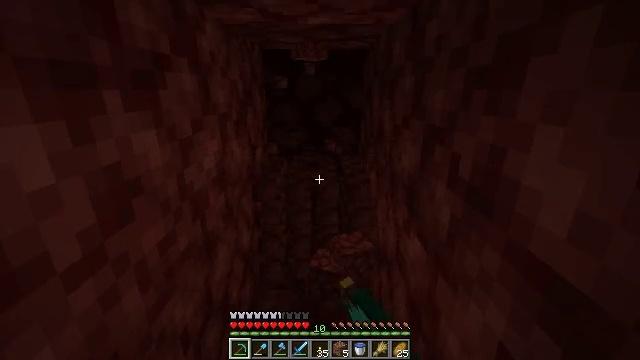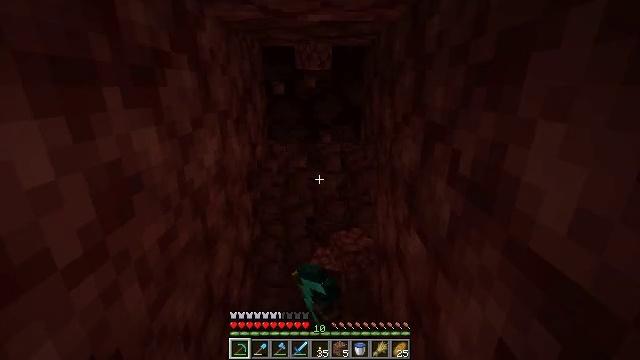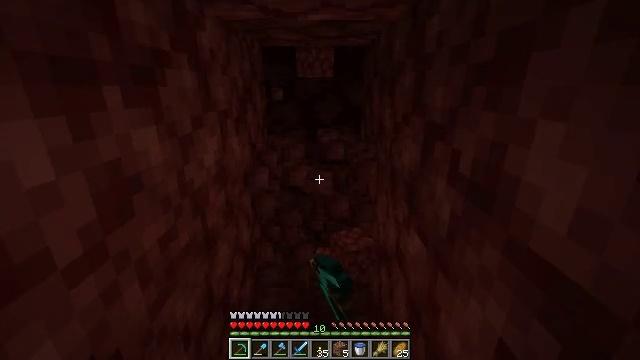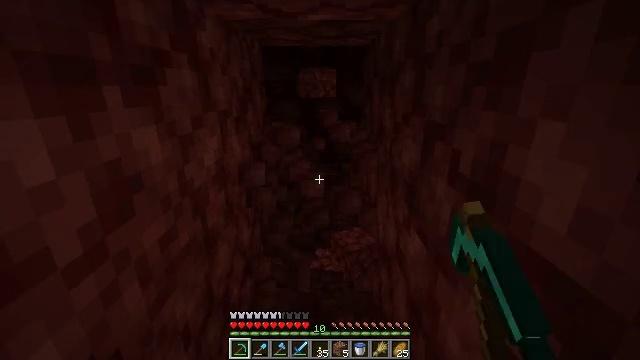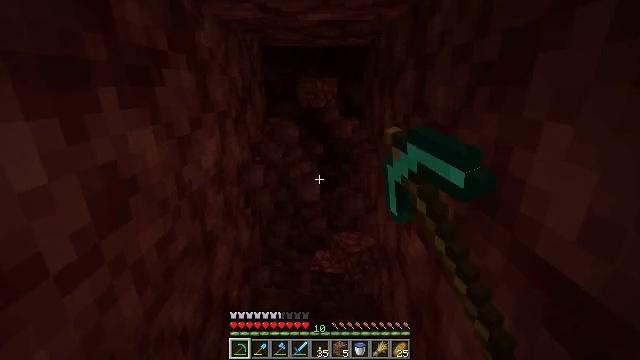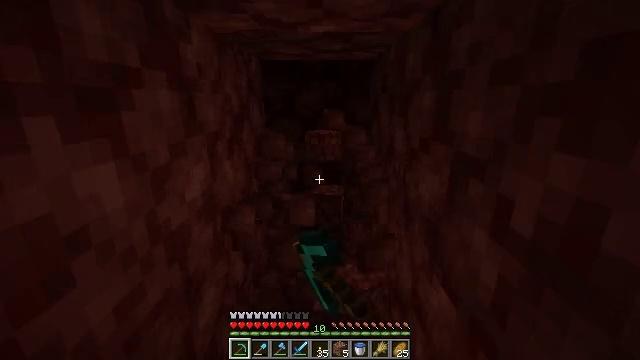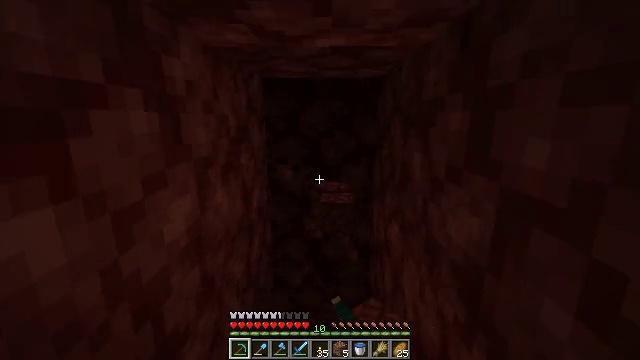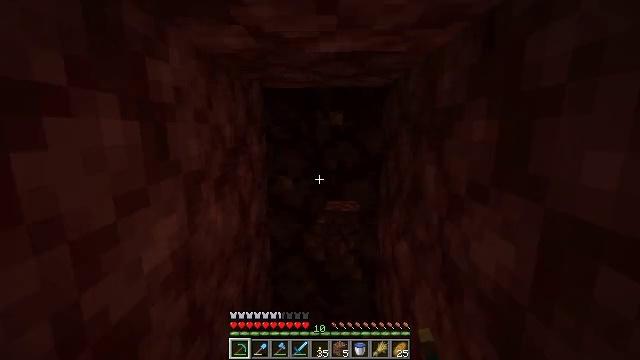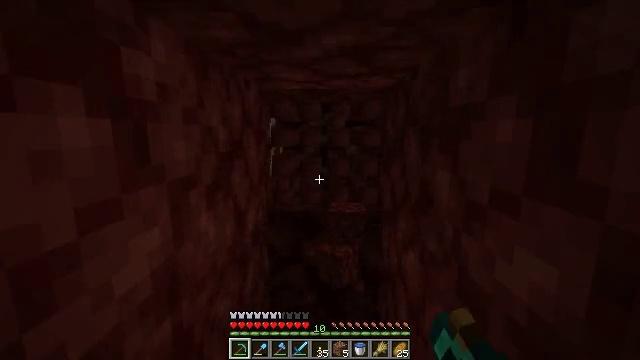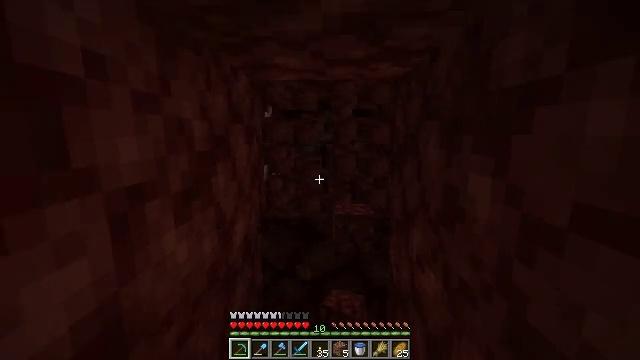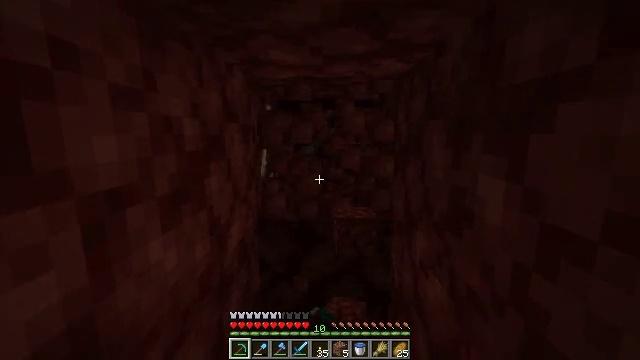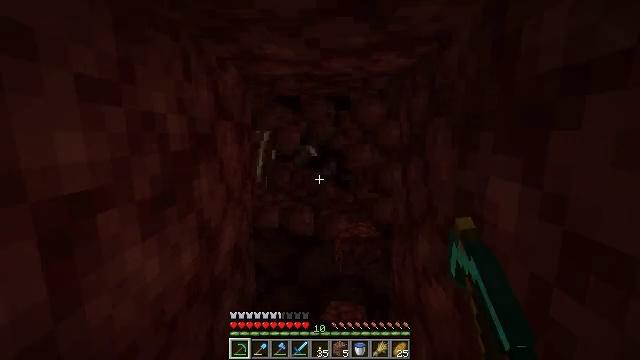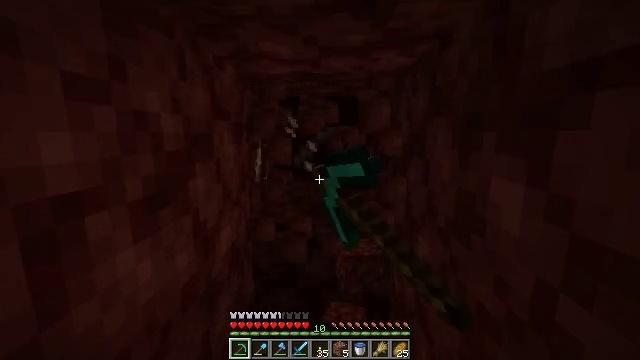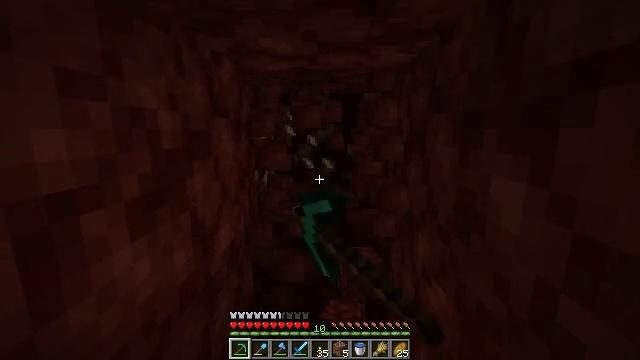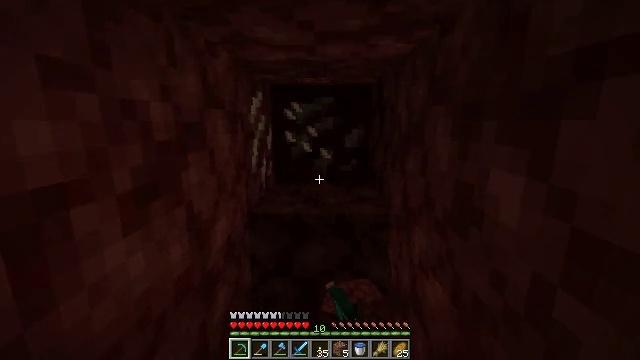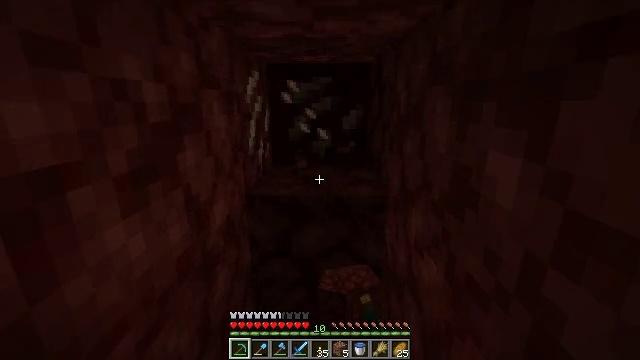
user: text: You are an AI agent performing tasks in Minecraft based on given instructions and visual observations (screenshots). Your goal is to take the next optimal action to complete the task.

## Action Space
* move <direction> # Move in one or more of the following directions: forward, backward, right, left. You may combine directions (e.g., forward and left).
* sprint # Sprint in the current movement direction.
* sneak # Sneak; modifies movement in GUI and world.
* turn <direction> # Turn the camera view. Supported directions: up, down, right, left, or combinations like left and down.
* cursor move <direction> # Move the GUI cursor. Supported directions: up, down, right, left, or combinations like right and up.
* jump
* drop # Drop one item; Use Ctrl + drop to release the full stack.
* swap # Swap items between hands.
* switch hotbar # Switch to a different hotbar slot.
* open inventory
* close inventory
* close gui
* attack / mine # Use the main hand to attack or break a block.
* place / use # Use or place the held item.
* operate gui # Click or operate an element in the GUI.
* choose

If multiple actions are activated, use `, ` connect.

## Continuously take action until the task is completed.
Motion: motion action
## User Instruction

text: Mine the netherrack in the Nether.
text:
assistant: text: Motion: attack / mine
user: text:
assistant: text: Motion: attack / mine
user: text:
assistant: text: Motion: attack / mine
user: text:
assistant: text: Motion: move forward, attack / mine
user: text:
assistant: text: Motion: move forward, turn up, attack / mine
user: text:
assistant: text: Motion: move forward, turn up, attack / mine
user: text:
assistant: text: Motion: move forward, turn up, attack / mine
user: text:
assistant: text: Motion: move forward, attack / mine
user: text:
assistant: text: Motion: attack / mine
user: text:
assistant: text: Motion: attack / mine
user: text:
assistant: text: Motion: attack / mine
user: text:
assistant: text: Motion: attack / mine
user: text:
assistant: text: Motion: attack / mine
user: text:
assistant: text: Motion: turn down, attack / mine
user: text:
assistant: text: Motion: turn down, attack / mine
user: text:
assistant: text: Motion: turn down, attack / mine
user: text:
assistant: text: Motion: turn down, attack / mine
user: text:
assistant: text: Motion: attack / mine
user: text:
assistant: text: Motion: attack / mine
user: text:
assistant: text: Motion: attack / mine
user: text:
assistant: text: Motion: attack / mine
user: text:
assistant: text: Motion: attack / mine